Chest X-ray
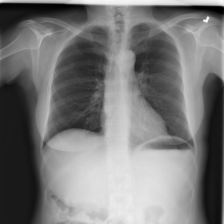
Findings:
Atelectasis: negative
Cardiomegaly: negative
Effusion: negative
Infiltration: negative
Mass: negative
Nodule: negative
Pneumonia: negative
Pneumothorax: negative
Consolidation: negative
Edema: negative
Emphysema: negative
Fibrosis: negative
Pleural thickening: negative
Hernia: negative